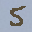
Label: 5